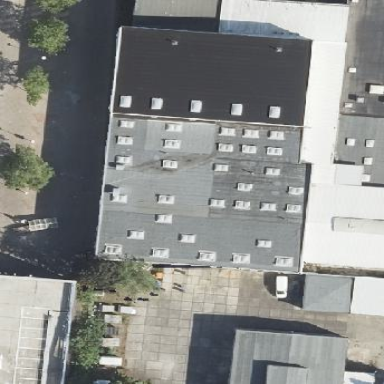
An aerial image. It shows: Building with flat roof.